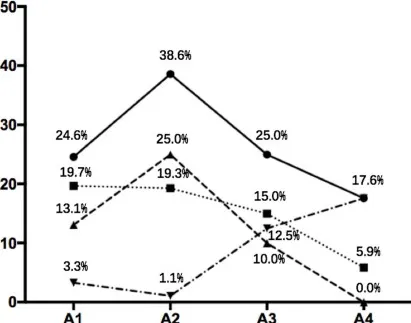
(A) The incidence of complications of myopic retinoschisis in different myopic atrophy maculopathy (MAM) grades.
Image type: pathology (immunostaining)